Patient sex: M
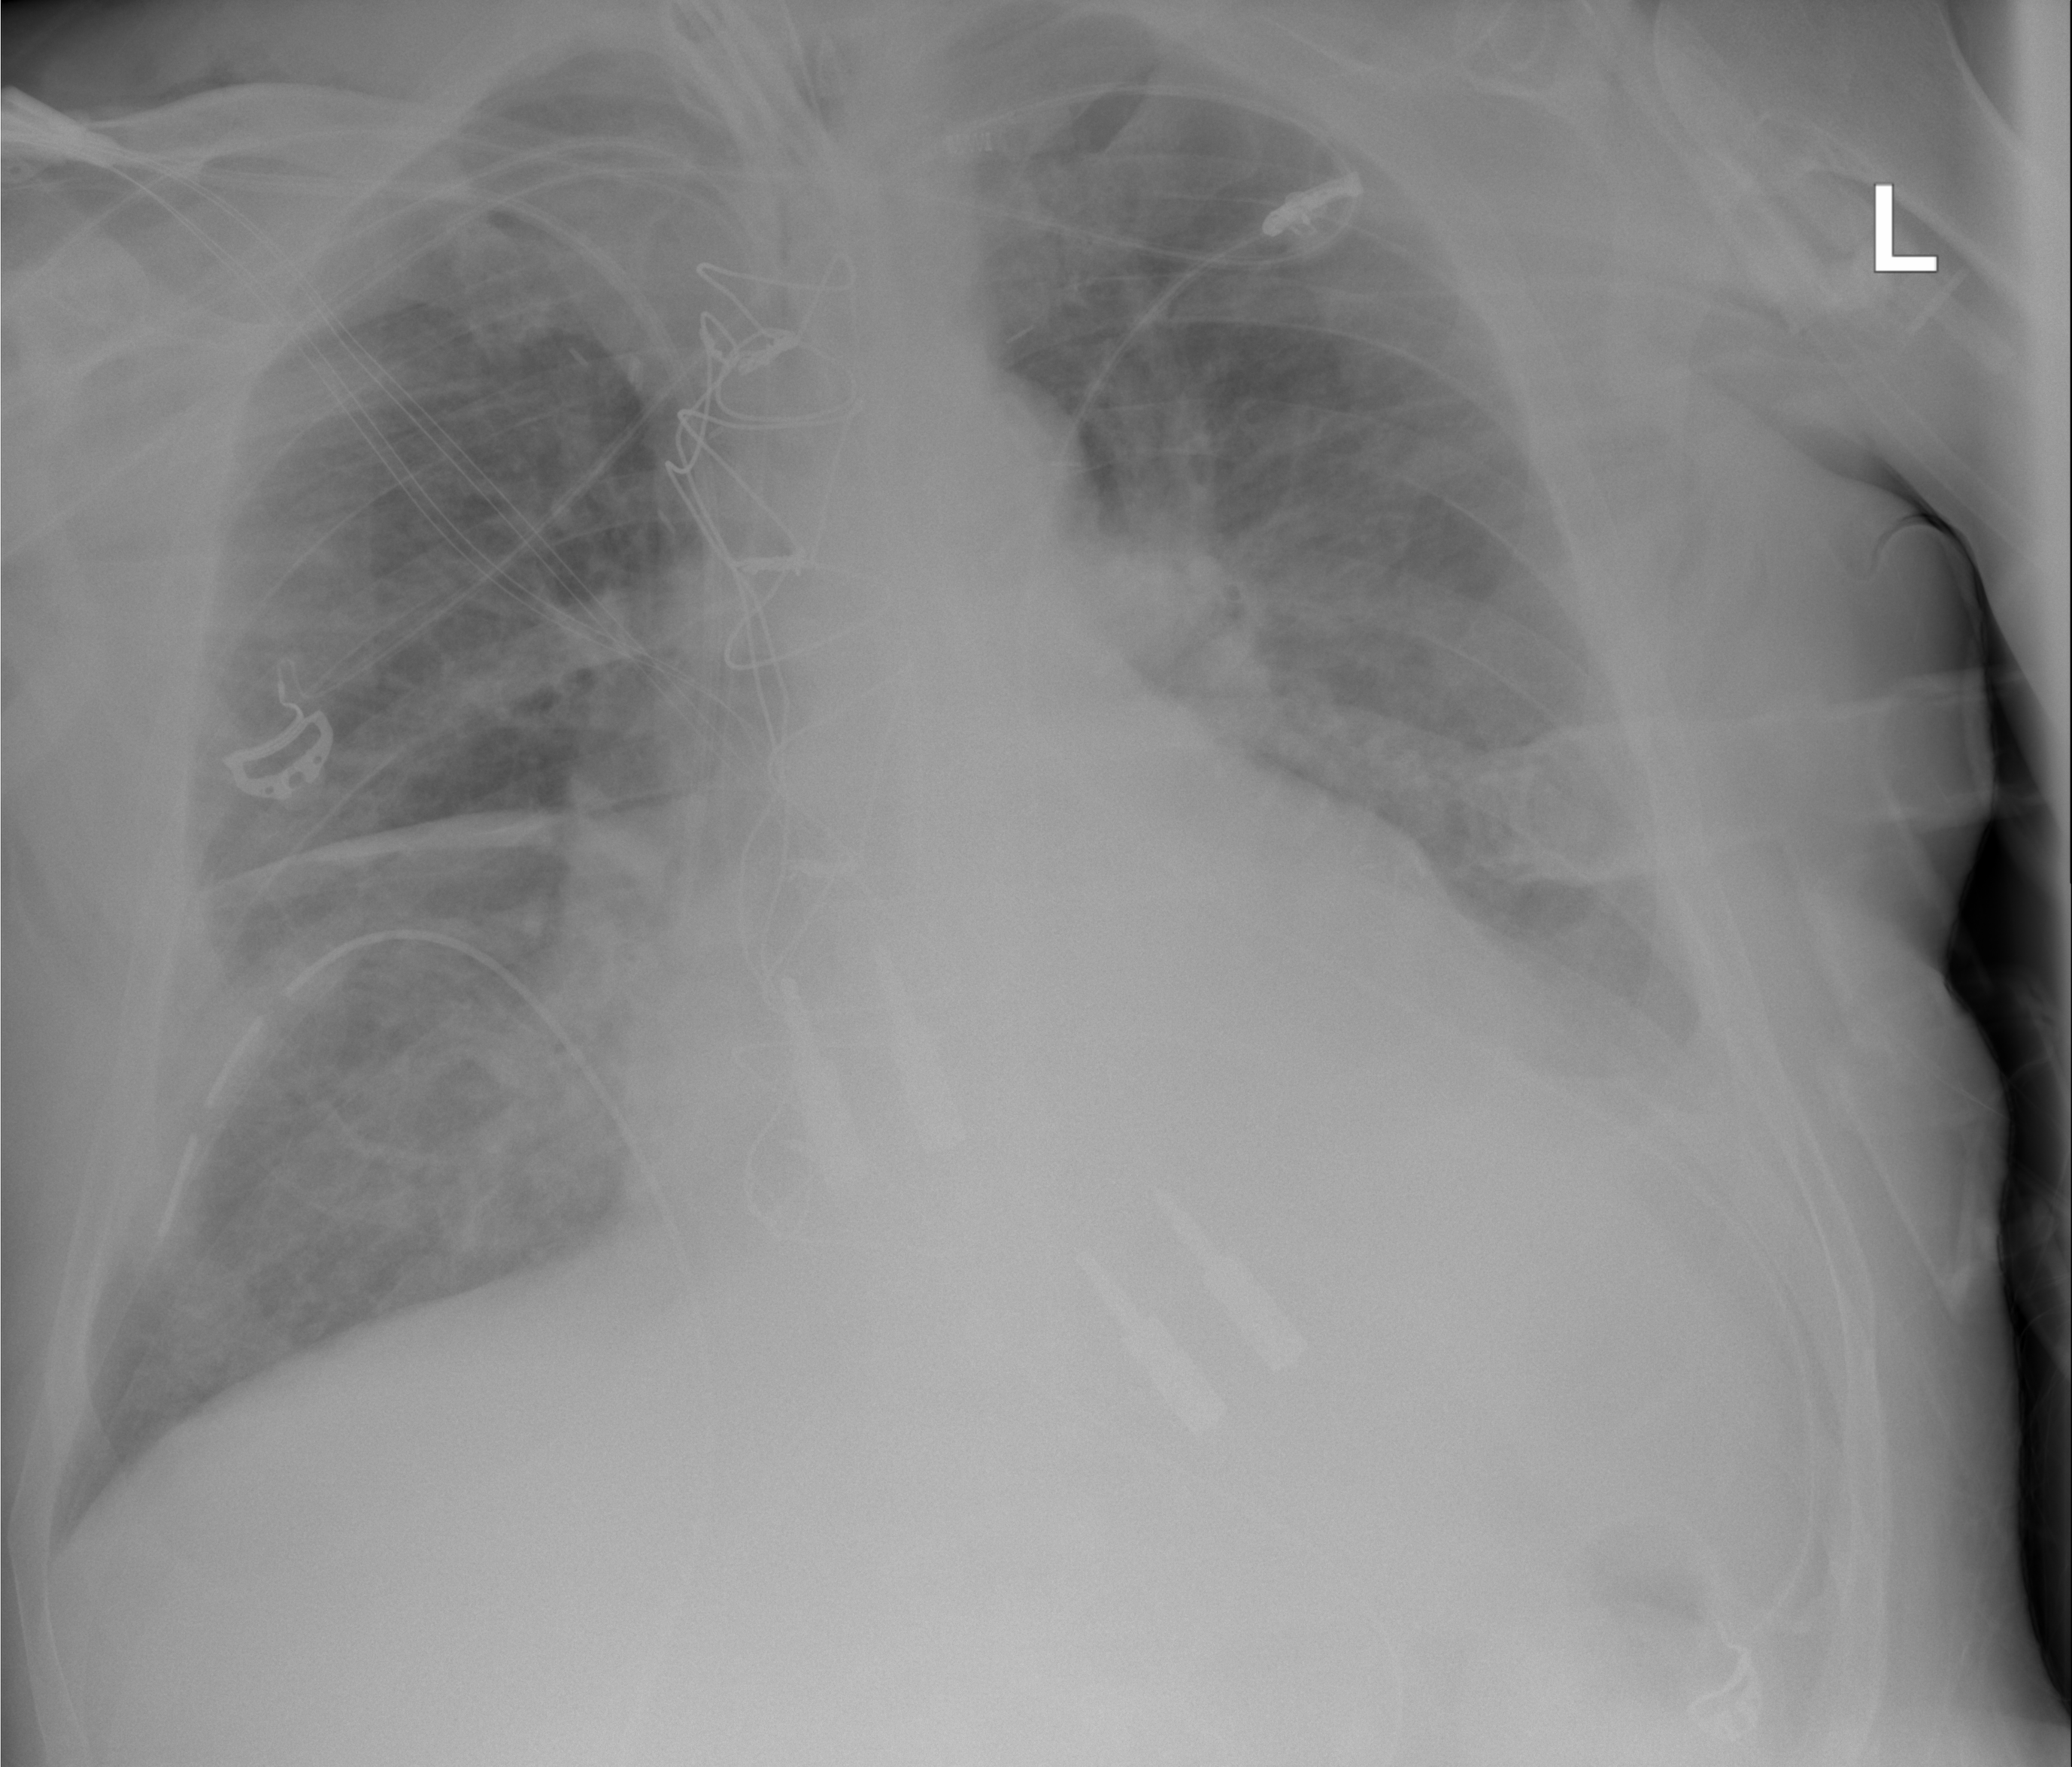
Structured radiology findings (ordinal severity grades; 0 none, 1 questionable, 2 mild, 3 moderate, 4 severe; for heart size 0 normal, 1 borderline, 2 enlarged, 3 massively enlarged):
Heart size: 2
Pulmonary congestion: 2
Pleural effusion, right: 2
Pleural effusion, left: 2
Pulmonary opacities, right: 2
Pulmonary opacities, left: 1
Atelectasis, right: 2
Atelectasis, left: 2